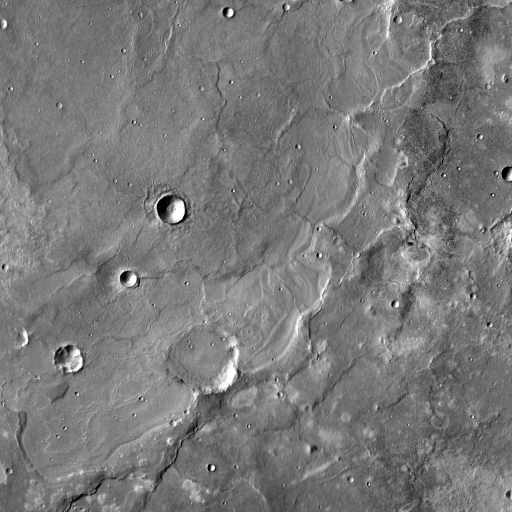
Crater classes present: Background, Other, Buried, Secondary